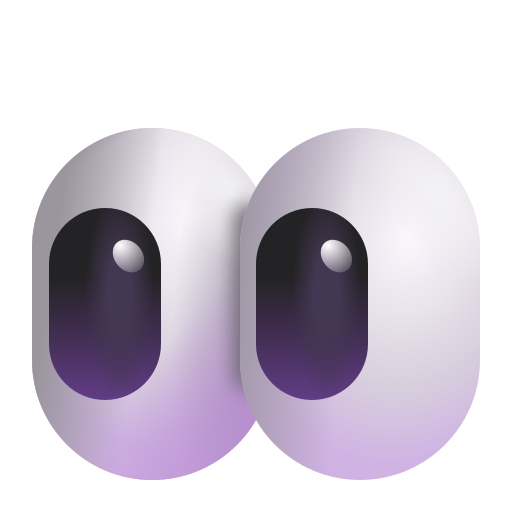
eyes color